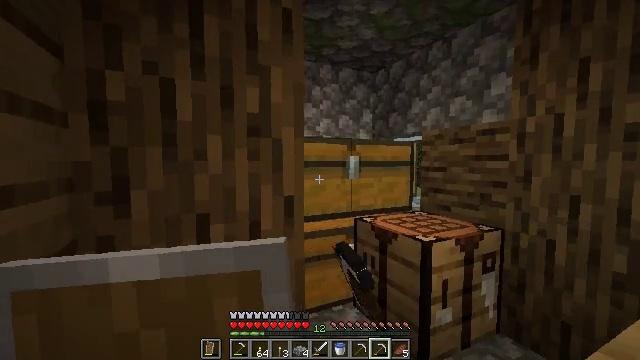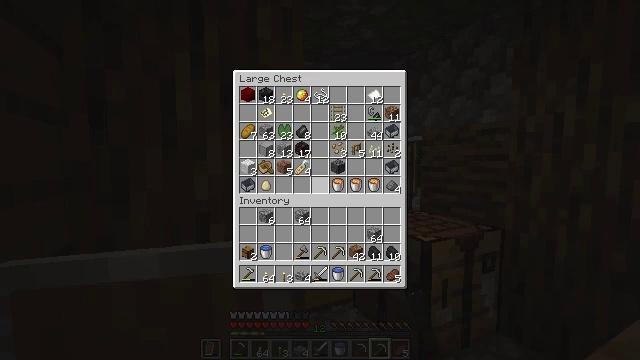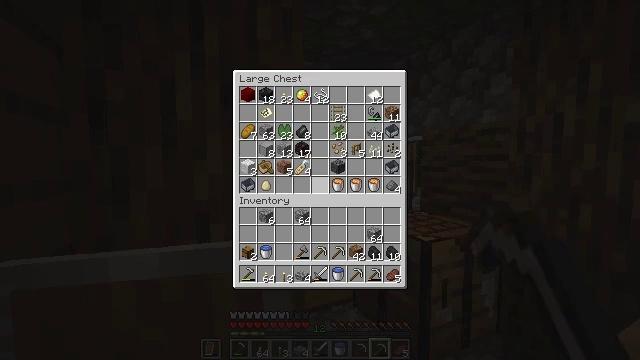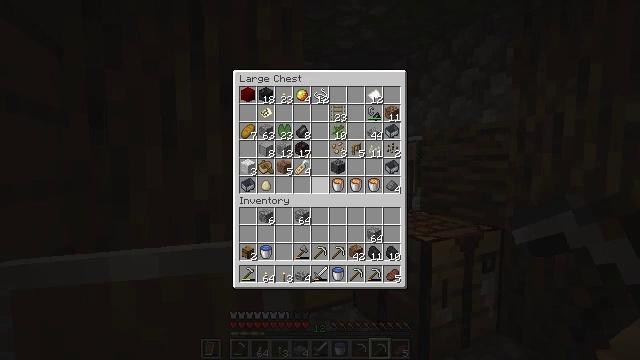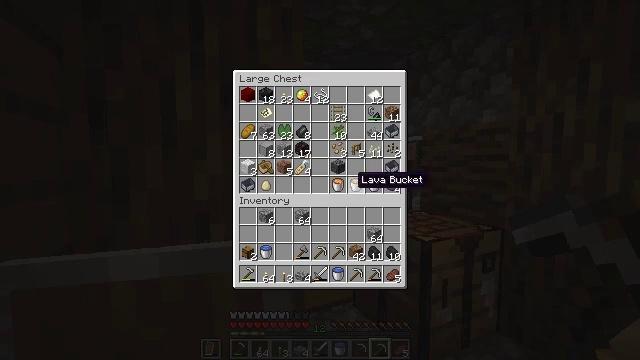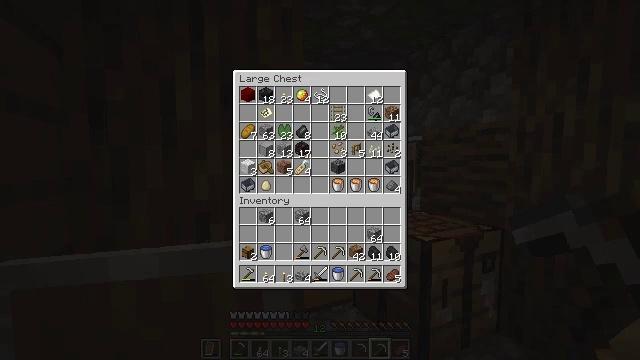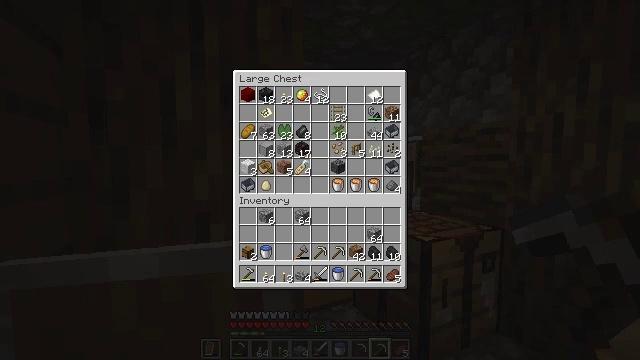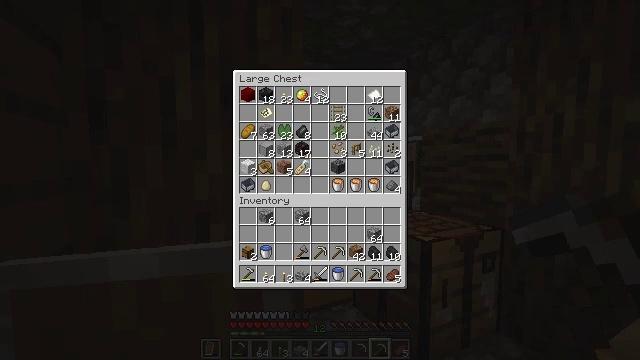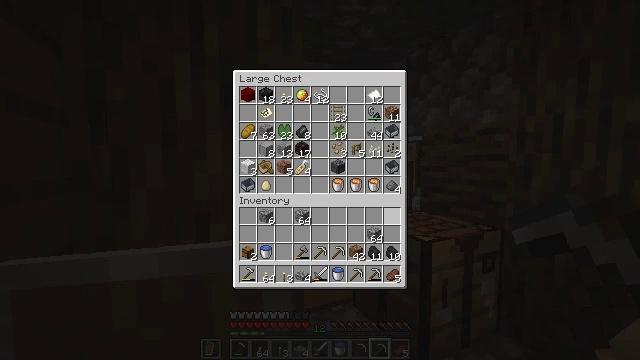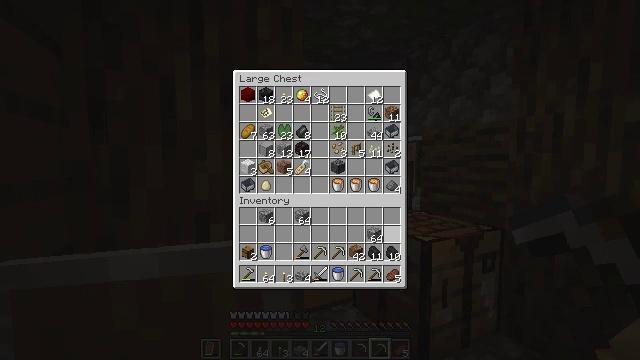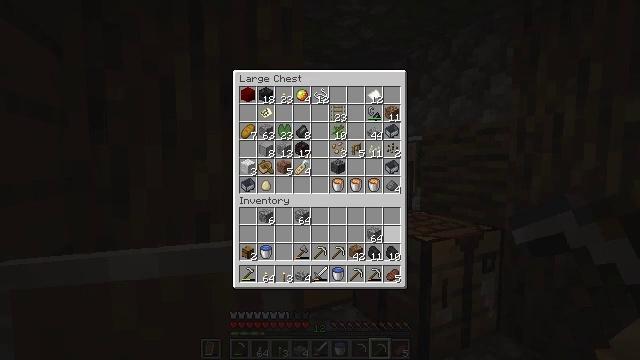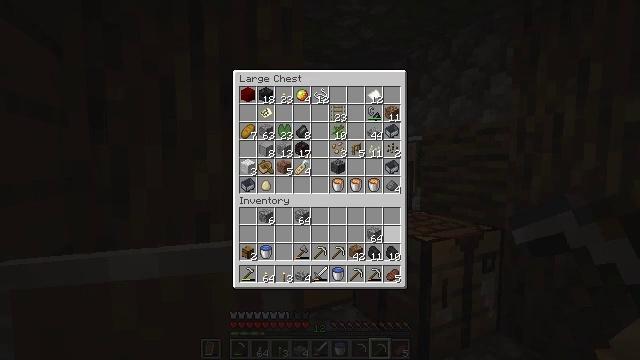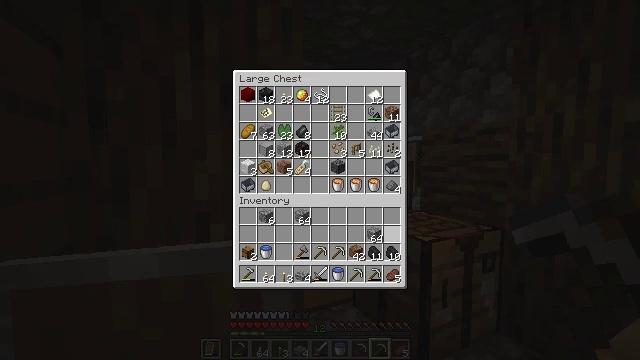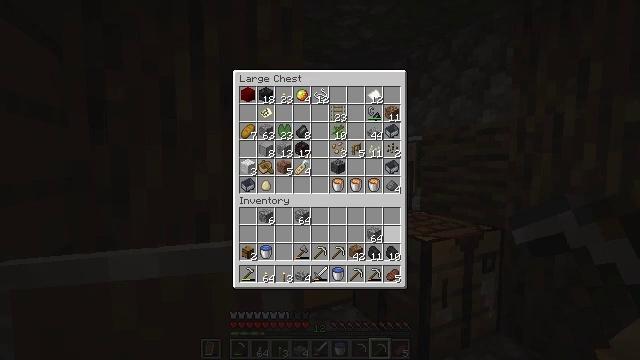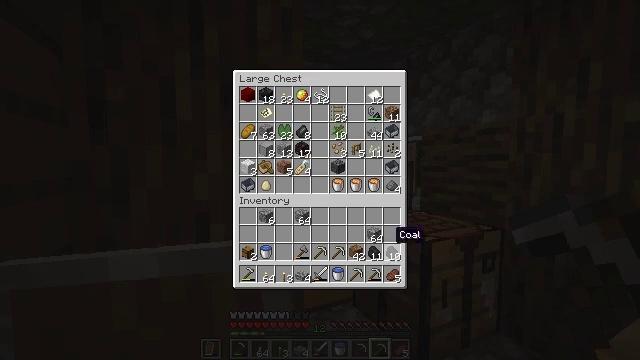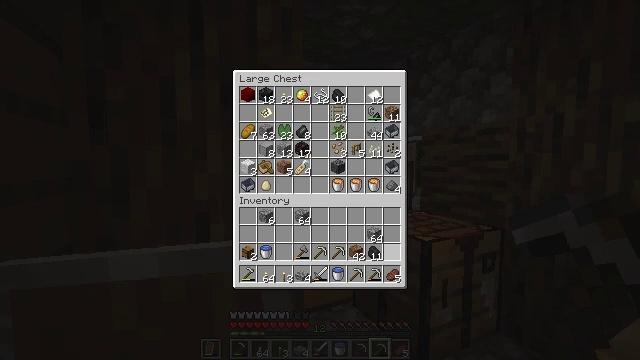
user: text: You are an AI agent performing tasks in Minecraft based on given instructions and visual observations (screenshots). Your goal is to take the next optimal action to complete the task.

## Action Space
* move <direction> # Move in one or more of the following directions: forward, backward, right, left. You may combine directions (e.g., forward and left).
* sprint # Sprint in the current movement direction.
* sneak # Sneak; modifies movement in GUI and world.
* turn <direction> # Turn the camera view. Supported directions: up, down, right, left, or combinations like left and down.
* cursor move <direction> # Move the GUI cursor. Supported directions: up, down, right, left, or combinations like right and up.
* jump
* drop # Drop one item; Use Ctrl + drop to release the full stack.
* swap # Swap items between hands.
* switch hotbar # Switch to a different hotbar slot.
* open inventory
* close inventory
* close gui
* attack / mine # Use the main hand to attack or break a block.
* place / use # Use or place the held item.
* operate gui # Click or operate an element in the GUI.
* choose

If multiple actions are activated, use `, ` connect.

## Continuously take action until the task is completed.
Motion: motion action
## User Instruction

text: Harvest potatoes.
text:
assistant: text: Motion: no_op
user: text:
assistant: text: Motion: no_op
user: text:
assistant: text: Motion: sneak
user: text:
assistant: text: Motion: sneak, turn right
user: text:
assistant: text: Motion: sneak, turn right and down
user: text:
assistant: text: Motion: sneak, turn right and down
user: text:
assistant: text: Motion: sneak
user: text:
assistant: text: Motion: sneak, turn down
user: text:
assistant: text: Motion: sneak
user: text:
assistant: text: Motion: sneak
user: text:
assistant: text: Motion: sneak
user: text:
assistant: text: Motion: sneak
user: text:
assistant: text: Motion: sneak
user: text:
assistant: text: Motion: sneak
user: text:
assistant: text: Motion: sneak, use / place
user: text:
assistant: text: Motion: sneak, use / place
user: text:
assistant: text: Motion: sneak
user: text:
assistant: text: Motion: sneak, turn left
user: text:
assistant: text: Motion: sneak
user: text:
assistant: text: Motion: sneak, use / place
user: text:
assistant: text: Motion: sneak, use / place
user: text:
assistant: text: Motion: sneak
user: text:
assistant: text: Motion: sneak
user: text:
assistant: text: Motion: sneak
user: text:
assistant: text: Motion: sneak
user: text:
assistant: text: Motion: sneak
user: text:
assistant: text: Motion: sneak
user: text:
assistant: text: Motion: sneak
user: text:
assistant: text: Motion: sneak
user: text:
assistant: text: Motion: sneak